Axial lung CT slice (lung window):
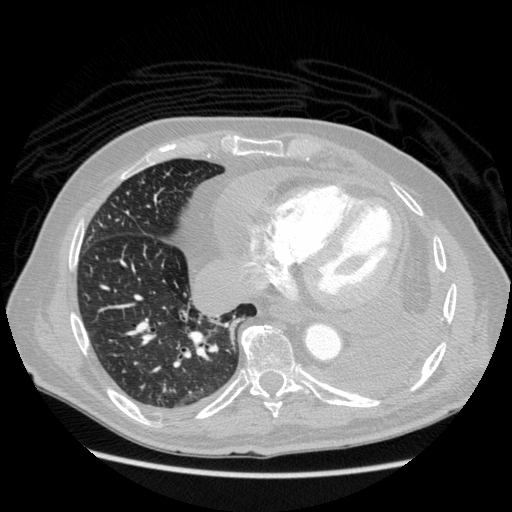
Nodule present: no